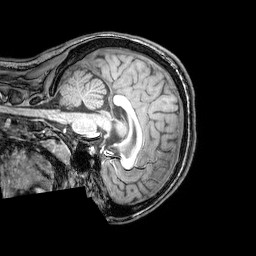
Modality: T1w
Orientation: sagittal
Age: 22
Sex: female
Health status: healthy
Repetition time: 0.081 s
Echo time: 0.037 s